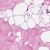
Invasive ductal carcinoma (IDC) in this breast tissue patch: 0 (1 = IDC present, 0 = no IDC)